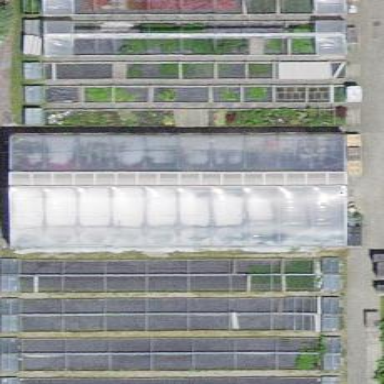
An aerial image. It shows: Greenhouse.